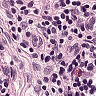
Metastatic tissue present: no